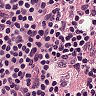
Metastatic tissue present: no